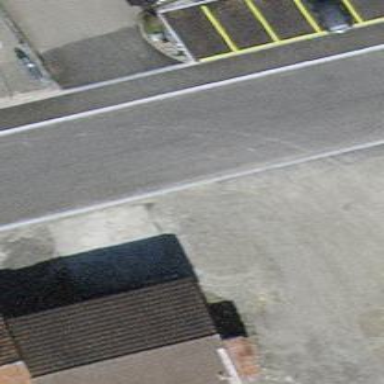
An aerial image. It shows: Residential road with asphalt surface.